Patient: sex M, age 35
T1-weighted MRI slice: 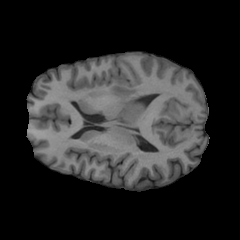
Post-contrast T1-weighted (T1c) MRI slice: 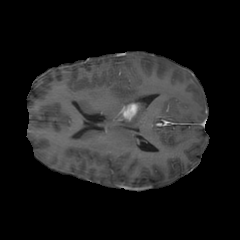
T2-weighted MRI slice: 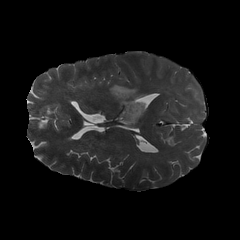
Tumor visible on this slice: yes
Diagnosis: Glioblastoma, IDH-wildtype
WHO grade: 4